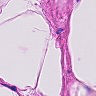
Metastatic tissue present: no